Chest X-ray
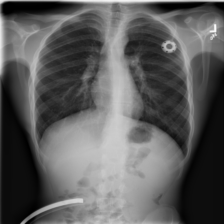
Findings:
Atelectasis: negative
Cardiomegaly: negative
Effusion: negative
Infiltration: negative
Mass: negative
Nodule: negative
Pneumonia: negative
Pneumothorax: negative
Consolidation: negative
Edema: negative
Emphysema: negative
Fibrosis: negative
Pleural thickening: negative
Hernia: negative